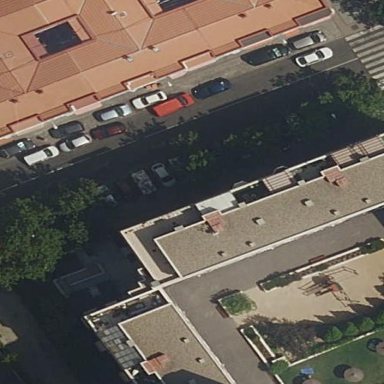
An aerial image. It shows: Part of building is shown in the image.